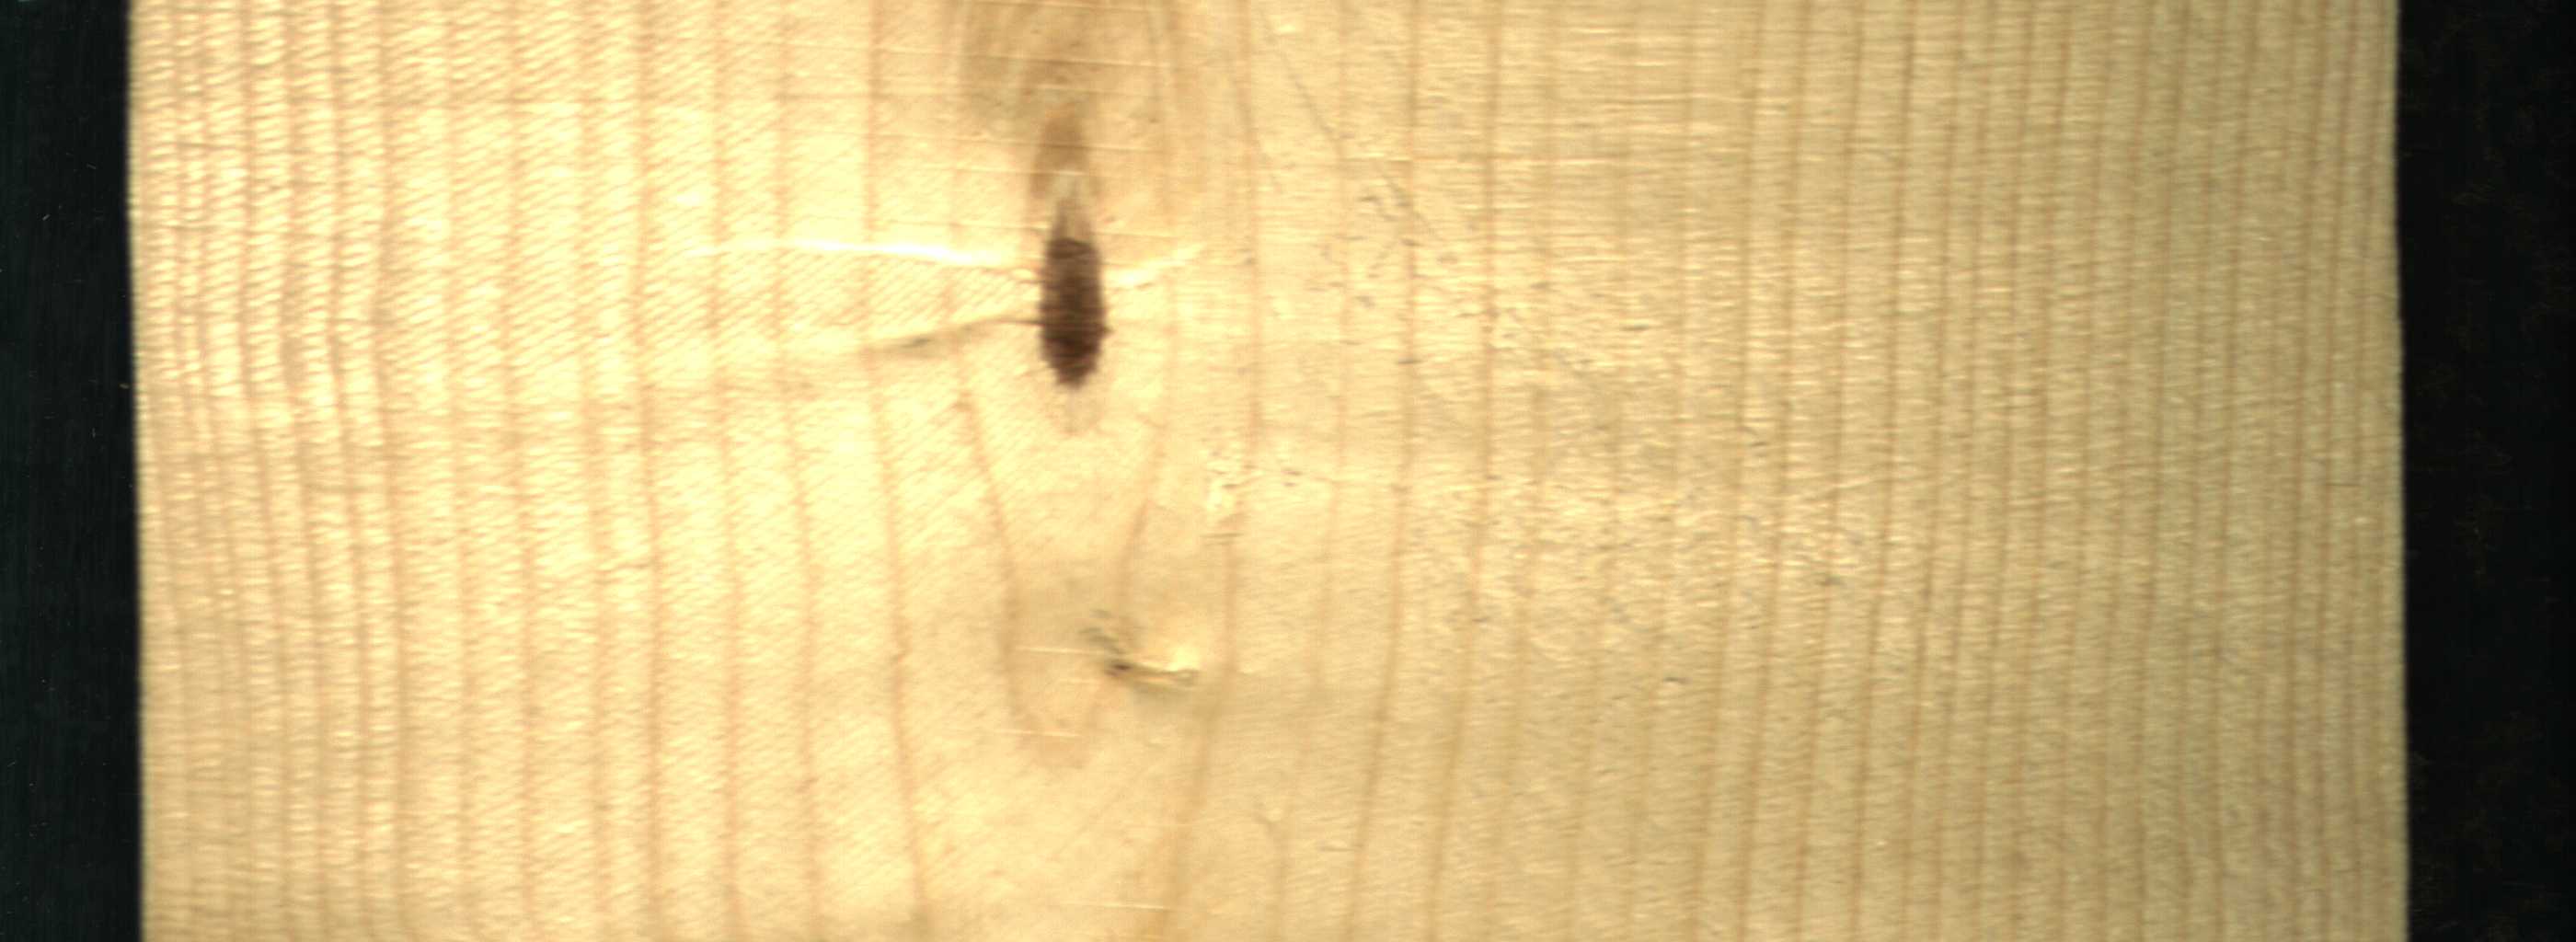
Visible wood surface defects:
resin
Live_Knot